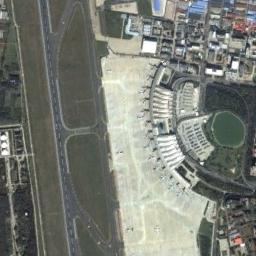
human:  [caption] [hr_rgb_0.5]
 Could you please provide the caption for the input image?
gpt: An airport with some staggered runways, A pool and a terminal on the lawn and some planes parked next to the terminal .

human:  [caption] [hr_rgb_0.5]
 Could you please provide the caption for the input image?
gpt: The airport is surrounded by neat terraces .

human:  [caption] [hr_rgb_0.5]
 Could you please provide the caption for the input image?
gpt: Several runways and buildings are scattered in the airport while every plane is on their own position .

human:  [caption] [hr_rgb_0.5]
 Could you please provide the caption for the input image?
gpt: An airport is surrounded by many buildings and trees .

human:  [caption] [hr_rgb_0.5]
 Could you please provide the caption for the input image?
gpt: There is a round meadow at the airport .